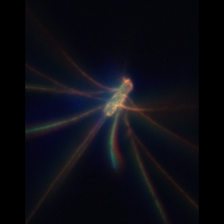
Taxon: Chaetoceros
Group: Diatoms